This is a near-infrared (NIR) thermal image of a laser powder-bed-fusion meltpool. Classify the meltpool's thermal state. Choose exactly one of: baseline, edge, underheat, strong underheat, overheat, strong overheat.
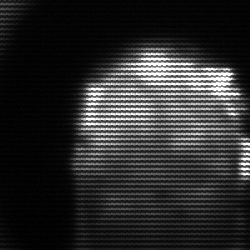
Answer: baseline